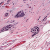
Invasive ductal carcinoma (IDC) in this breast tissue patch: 0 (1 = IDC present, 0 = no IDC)